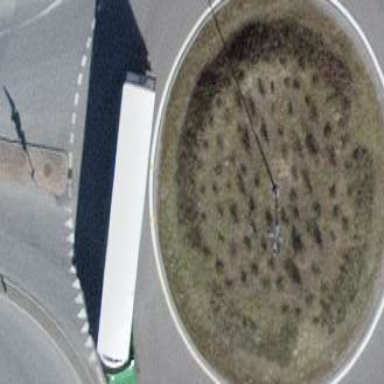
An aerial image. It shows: Asphalt road that is secondary route leading to roundabout.